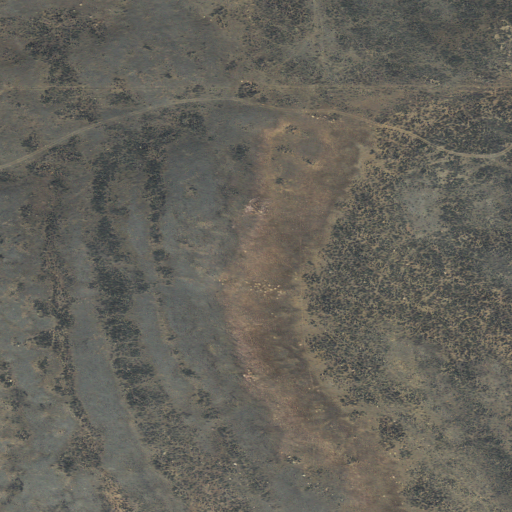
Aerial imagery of mountain in Montana named Laphan Mountain containing shrub and grassland